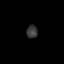
Tissue: skin
Cell type: Epithelial cells
Senescence score: 0.2641
Nuclear area (px): 143
Mean DAPI intensity: 54.797